Interaction volume radius: 5 \u00c5
Interaction volume height: 15 \u00c5
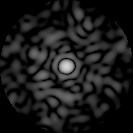
Disorder parameter: 0.8293